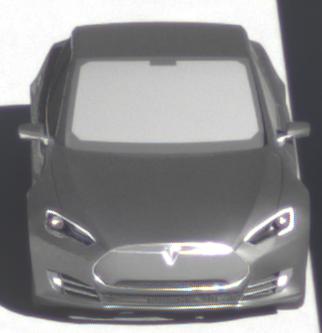
Make: Tesla
Model: Model S 60
Detailed model: Model S
Model produced from: 2013/10
Model produced until: 2014/10
Doors: 5
Color: gray
Road condition: wet road
Daytime: midday
Contrast: high contrast